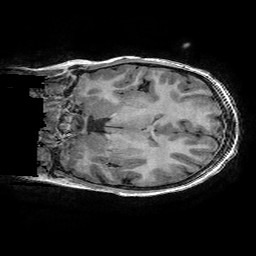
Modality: T1w
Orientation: coronal
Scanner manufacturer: ge
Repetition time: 0.008096 s
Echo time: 0.00318 s